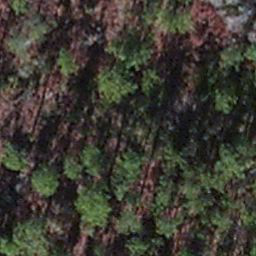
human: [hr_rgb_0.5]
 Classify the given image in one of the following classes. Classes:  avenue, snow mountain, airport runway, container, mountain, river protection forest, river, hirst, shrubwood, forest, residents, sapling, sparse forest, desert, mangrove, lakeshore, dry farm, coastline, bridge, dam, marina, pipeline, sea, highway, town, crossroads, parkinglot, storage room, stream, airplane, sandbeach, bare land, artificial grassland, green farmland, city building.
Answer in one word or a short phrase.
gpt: sapling